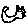
Label: cat